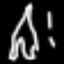
Label: The Eiffel Tower